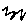
Label: zigzag